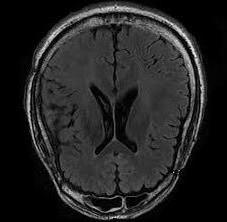
Label: notumor